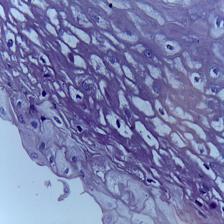
Diagnosis: Normal